Interaction volume radius: 5 \u00c5
Interaction volume height: 35 \u00c5
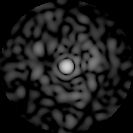
Disorder parameter: 0.8321